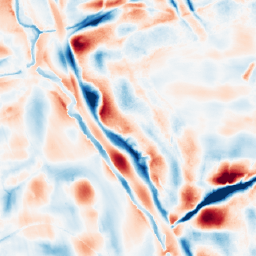
Category: wavelet
Decomposition family: wavelet_biorthogonal
Decomposition parameters: wavelet: bior4.4
level: 5
Upsampling method: area
Upsampling parameters: scale: 2
Upsampling scale: 2